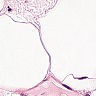
Metastatic tissue present: no